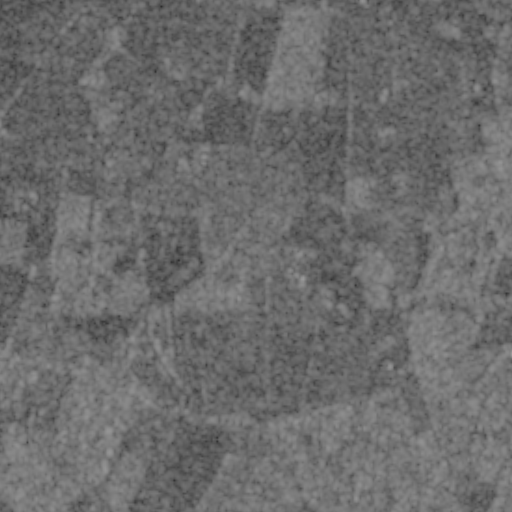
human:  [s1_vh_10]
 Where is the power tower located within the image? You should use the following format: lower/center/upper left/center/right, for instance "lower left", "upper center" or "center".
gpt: The power tower is located in the lower of the image.
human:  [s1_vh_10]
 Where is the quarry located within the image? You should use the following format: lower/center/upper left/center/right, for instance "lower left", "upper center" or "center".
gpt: The quarry is located in the center right of the image.
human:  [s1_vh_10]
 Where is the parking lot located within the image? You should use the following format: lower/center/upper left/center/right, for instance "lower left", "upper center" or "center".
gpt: There is no parking lot in the image.

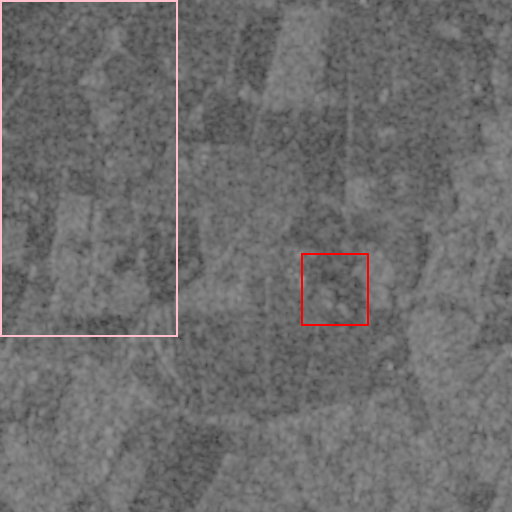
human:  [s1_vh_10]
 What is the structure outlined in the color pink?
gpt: The structure outlined in pink is a crop field.
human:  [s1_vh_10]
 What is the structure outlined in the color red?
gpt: The structure outlined in red is a quarry.
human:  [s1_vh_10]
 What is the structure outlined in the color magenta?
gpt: There is no magenta outline.